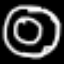
Label: donut